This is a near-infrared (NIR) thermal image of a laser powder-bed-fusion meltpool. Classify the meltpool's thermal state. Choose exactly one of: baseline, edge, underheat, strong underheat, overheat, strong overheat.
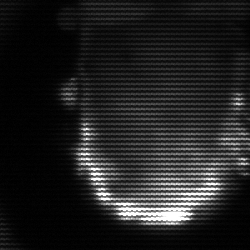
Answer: baseline